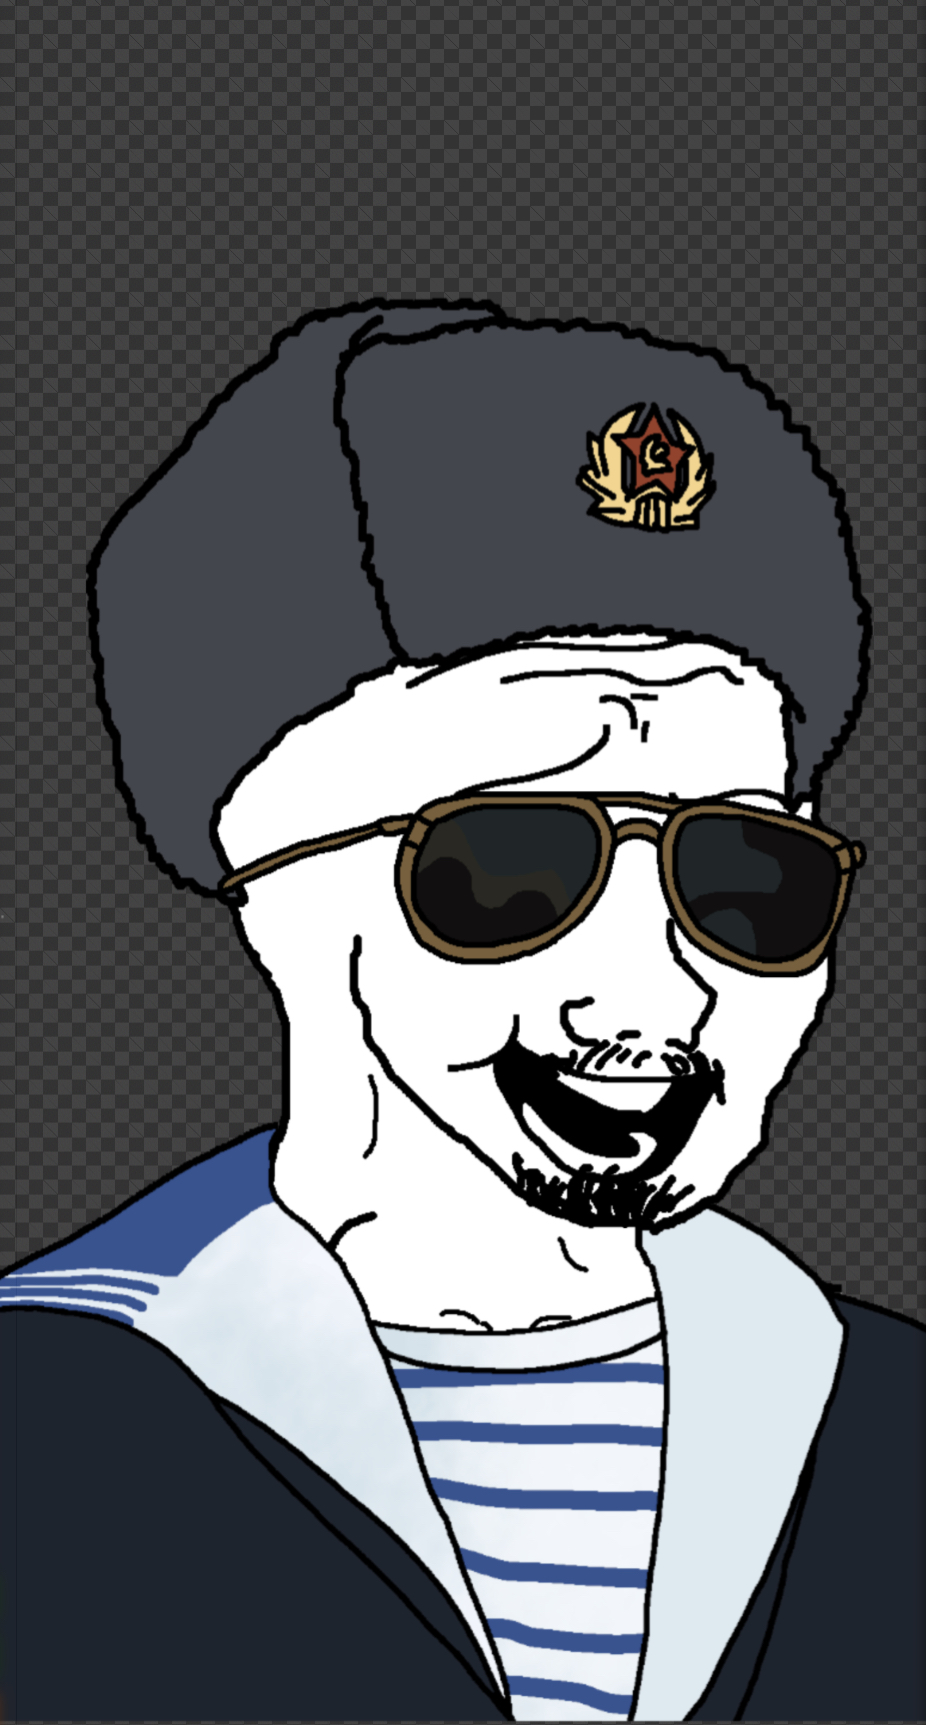
Label: 5_Bloomer